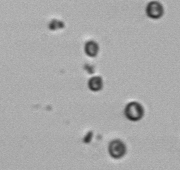
Label: Phaeocystis